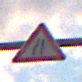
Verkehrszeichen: EinseitigVerengteFahrbahnLinks
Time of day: SunriseSunset
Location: Outdoor (Nature)
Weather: PartlyCloudy
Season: NotSpecified
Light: Natural